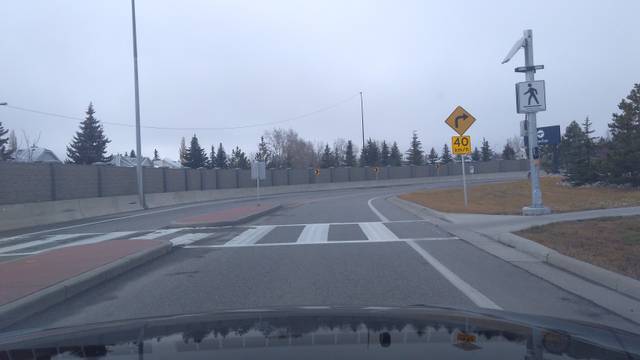
Region: Canada
Coordinates: 51.121, -114.206